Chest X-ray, PA view. Patient: 3 years old, sex M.
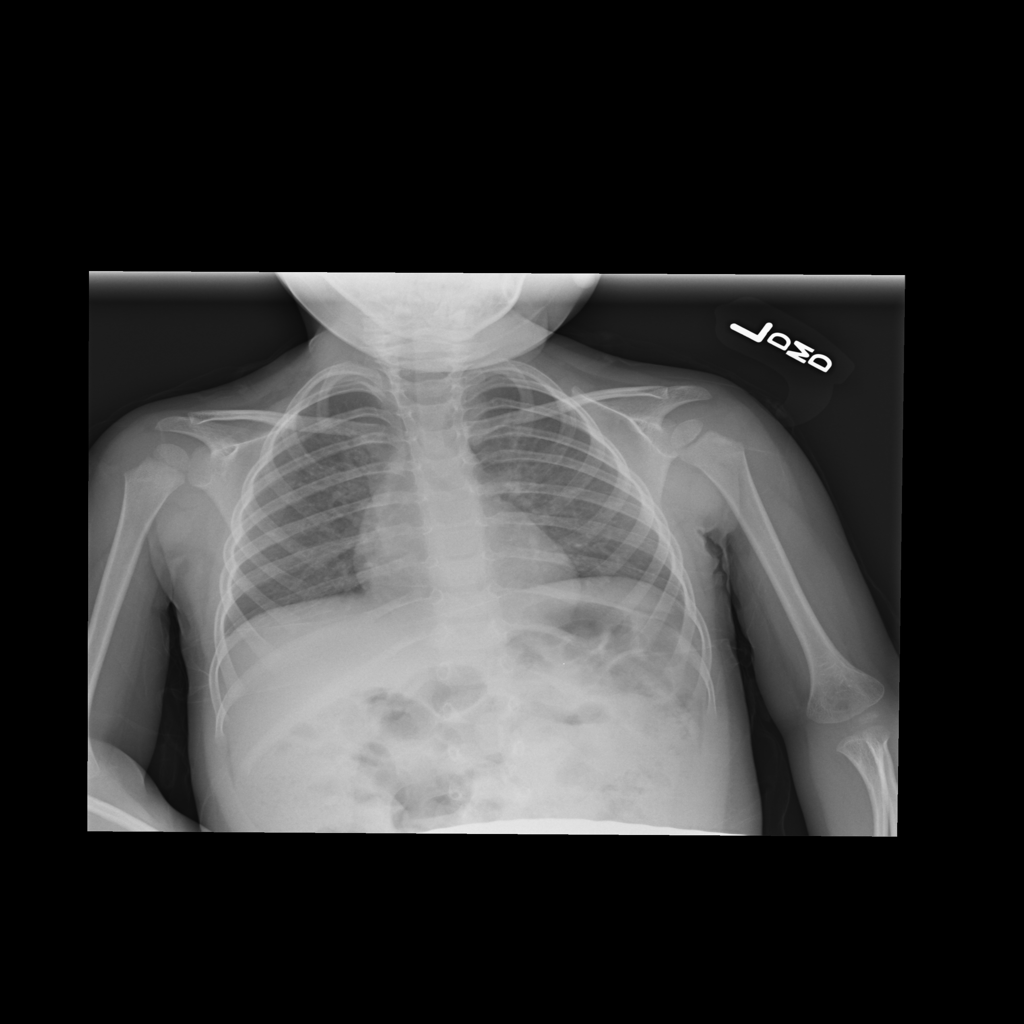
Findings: No Finding